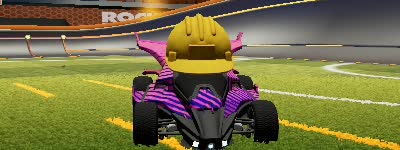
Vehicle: aftershock